Interaction volume radius: 10 \u00c5
Interaction volume height: 30 \u00c5
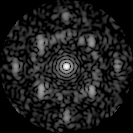
Disorder parameter: 0.5667